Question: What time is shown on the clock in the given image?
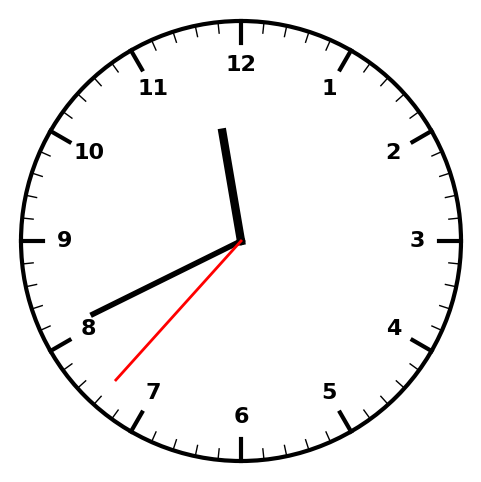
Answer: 11:40:37